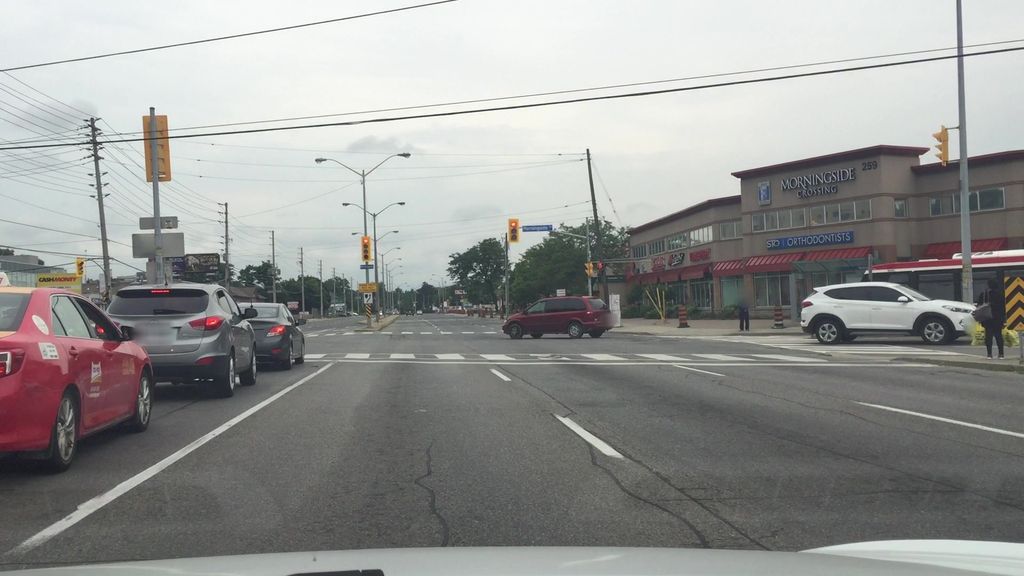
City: toronto